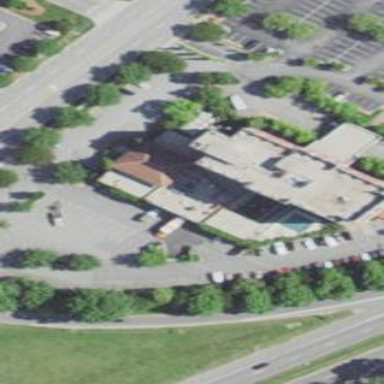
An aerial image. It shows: Hotel building.